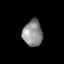
Tissue: lung
Cell type: Epithelial cells
Senescence score: 0.1386
Nuclear area (px): 509
Mean DAPI intensity: 139.851